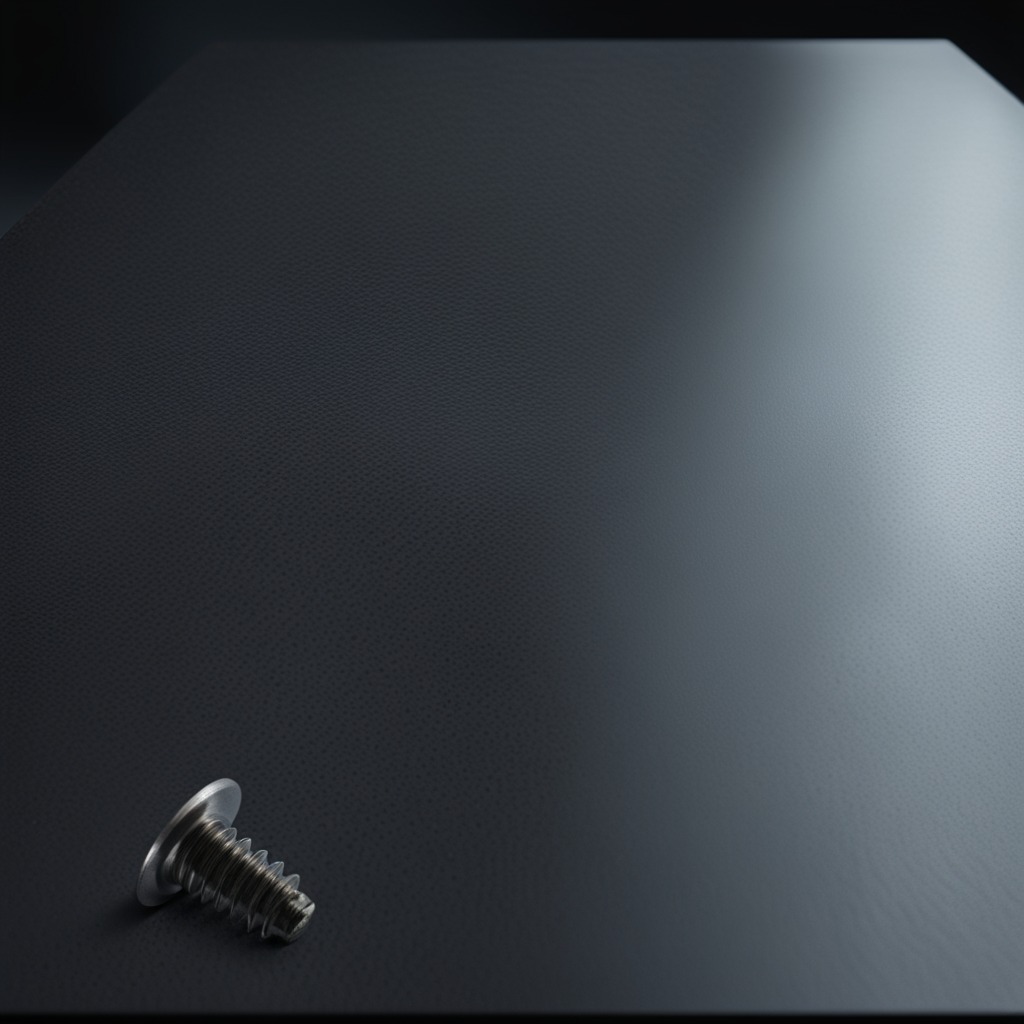
A metal screw is lying on the clean granite table inside a workshop at night.